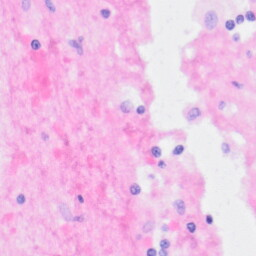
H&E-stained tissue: Kidney